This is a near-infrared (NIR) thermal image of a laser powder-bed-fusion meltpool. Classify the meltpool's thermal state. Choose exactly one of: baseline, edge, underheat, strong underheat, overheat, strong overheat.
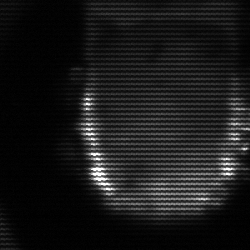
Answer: baseline